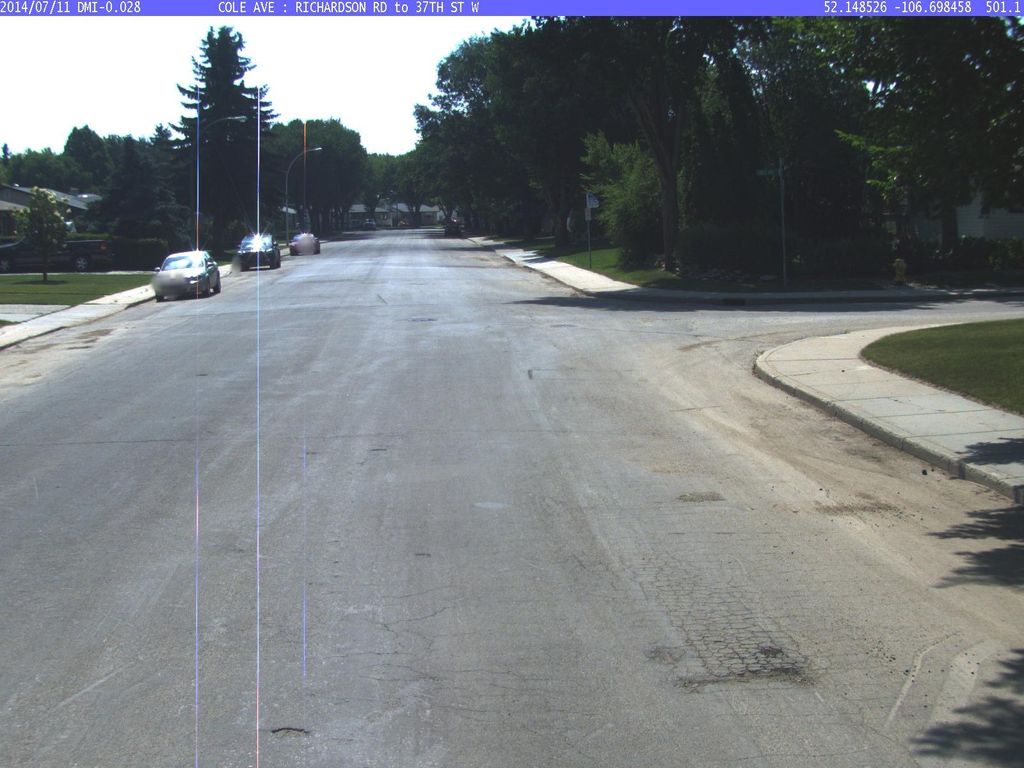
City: saskatoon